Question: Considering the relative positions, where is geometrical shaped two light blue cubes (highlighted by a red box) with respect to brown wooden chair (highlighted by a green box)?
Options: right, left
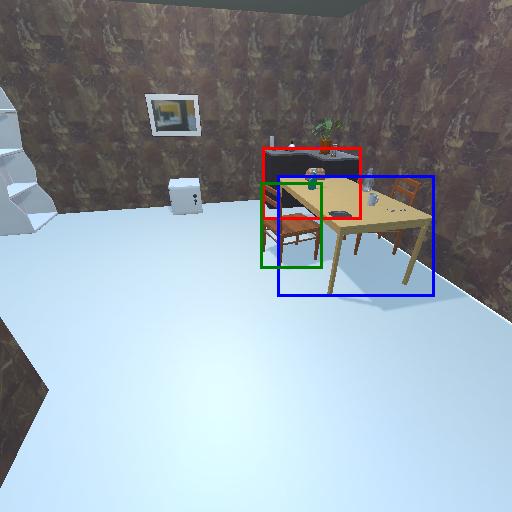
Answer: right